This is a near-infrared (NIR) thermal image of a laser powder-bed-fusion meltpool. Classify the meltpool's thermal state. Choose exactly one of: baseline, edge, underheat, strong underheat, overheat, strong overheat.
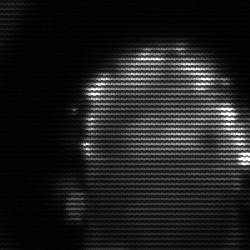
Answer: baseline